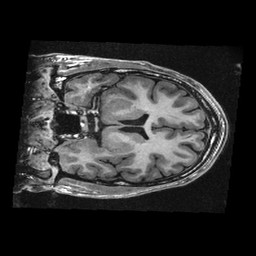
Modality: T1w
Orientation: coronal
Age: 21
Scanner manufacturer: ge
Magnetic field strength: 3 T
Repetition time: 0.008332 s
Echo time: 0.003104 s